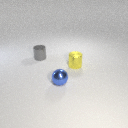
small gray metal cylinder behind small yellow metal cylinder